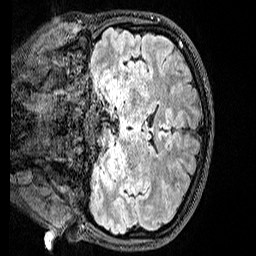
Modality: FLAIR
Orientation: coronal
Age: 21
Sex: female
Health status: healthy
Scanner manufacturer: siemens
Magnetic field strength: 3 T
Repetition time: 5 s
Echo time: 0.388 s